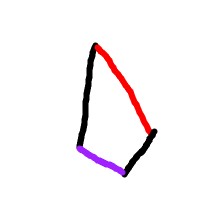
Shape: kite